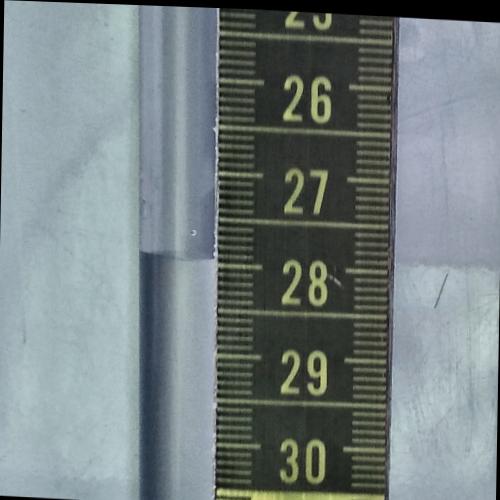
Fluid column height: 27.9 cm